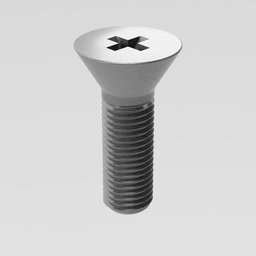
Label: tools